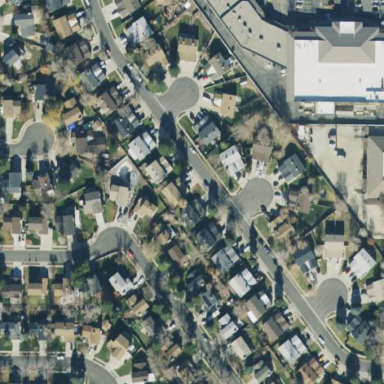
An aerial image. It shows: Neighborhood.